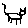
Label: cat